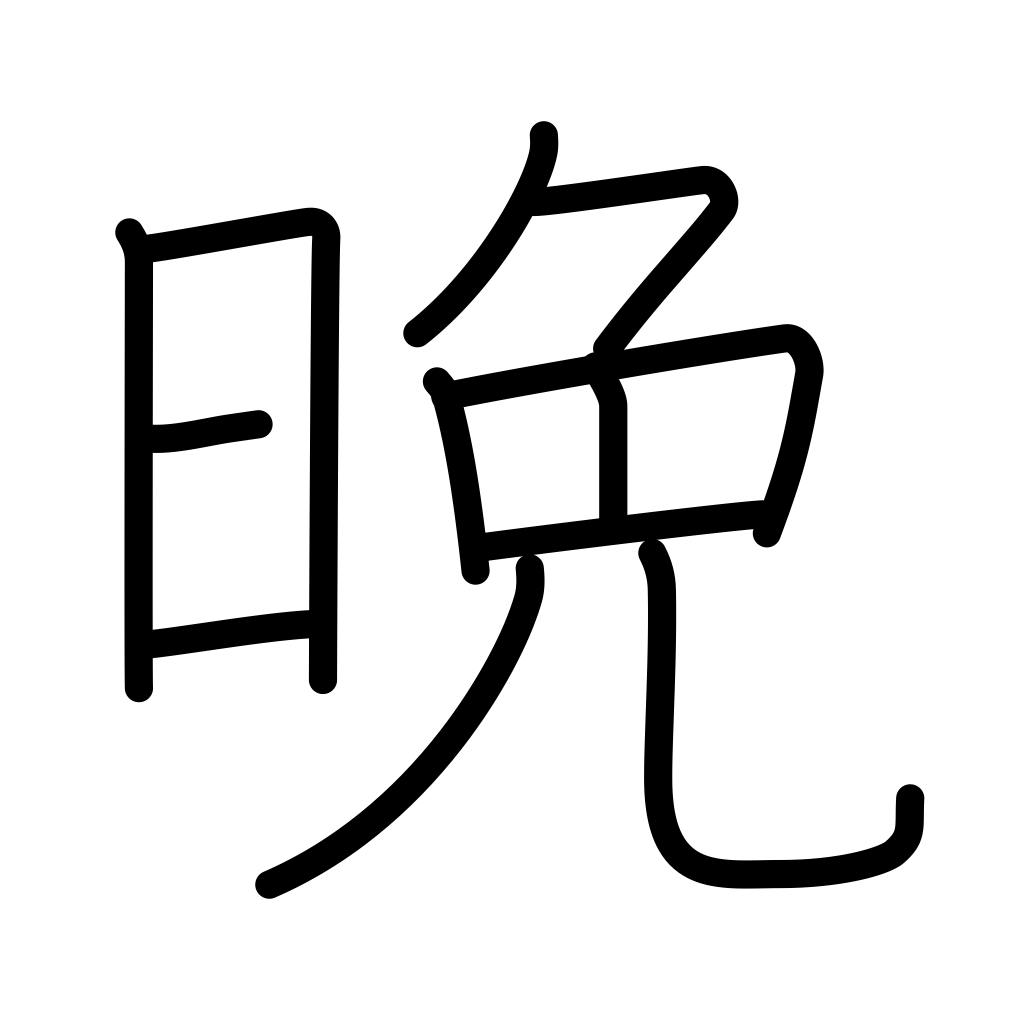
Meaning: nightfall, night